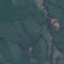
Label: Pasture